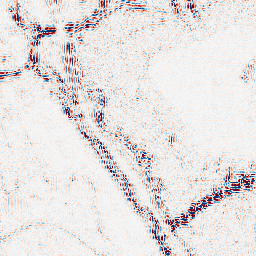
Category: wavelet
Decomposition family: wavelet_reverse_biorthogonal
Decomposition parameters: wavelet: rbio4.4
level: 2
Upsampling method: bicubic
Upsampling parameters: scale: 2
Upsampling scale: 2